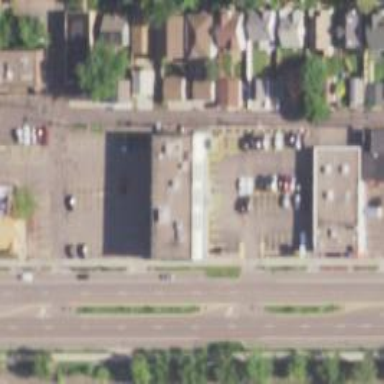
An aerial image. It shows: Healthcare clinic.